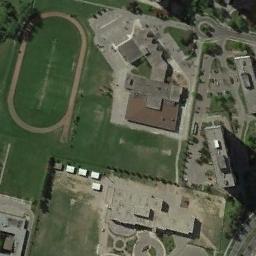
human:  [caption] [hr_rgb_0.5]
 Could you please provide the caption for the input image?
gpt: There is a big track and field on the green field .

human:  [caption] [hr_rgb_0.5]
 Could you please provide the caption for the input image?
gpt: The ground track field is on a lawn and some buildings are next to the ground track field .

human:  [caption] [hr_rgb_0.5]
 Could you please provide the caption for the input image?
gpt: There are many buildings next to the ground track field .

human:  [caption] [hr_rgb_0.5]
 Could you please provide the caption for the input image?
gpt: The track and field are built on the lawn, Next to the residential area .

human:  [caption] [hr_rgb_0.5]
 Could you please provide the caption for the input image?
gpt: A ground track field with a yellow track and some gray buildings beside .